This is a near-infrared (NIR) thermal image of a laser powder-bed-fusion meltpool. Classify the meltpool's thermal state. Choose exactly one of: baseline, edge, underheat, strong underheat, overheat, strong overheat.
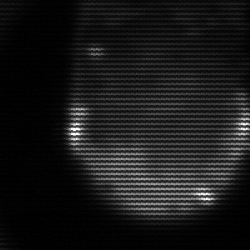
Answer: edge